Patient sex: F
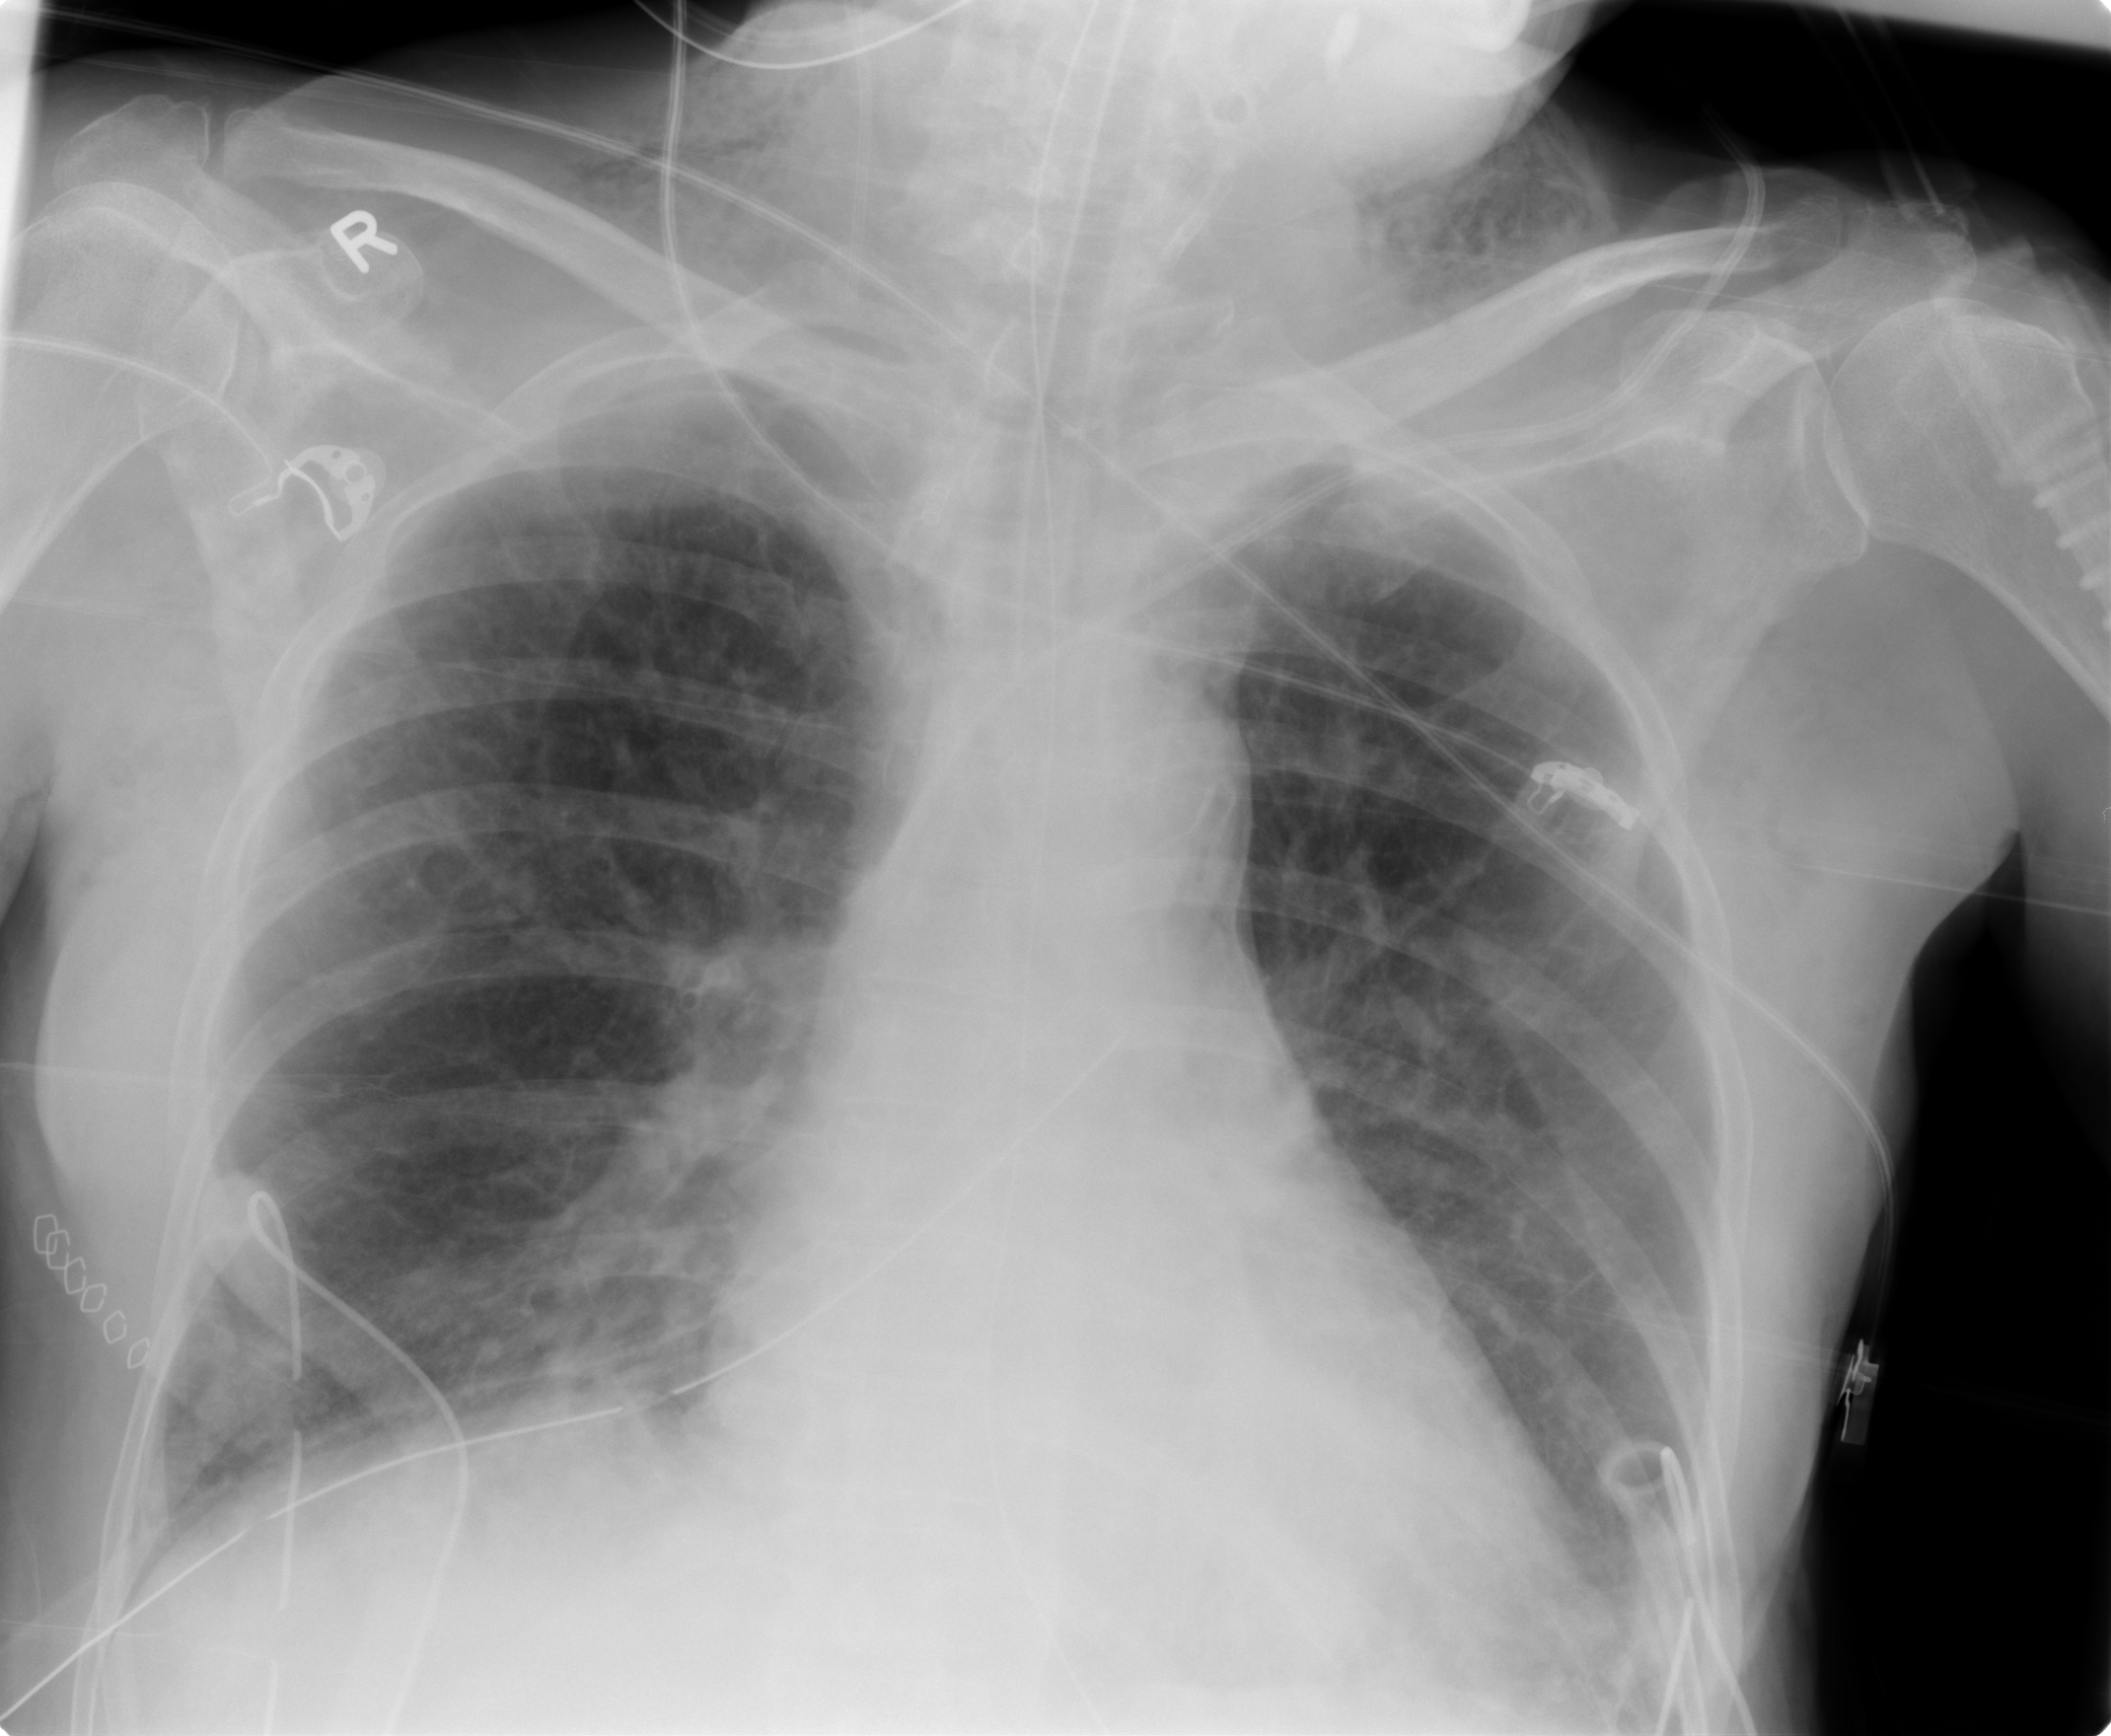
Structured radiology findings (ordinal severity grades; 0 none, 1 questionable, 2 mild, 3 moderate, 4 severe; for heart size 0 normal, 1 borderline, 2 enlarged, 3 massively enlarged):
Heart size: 0
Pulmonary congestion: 0
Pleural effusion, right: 0
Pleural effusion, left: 0
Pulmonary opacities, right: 0
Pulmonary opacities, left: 0
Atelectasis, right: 2
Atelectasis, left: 2